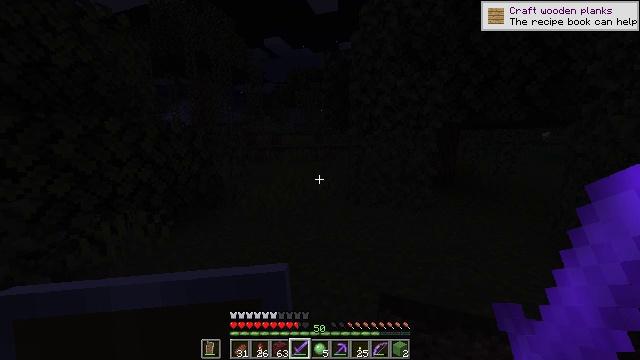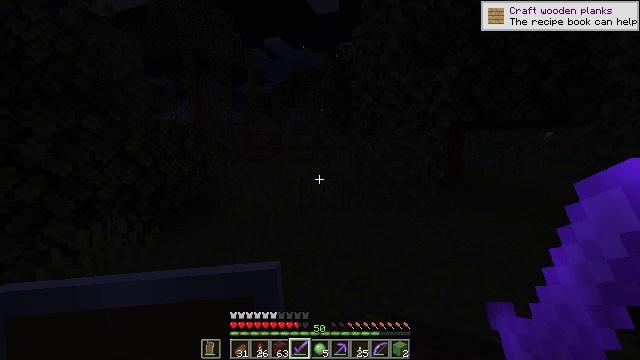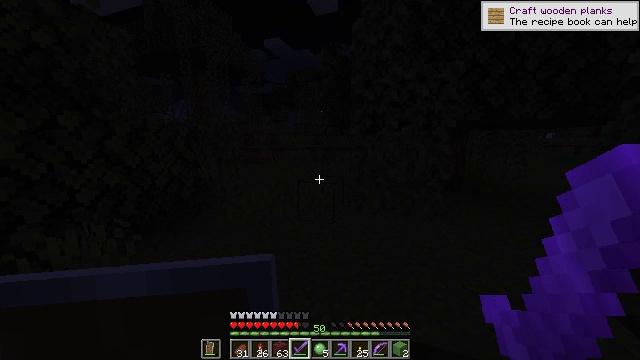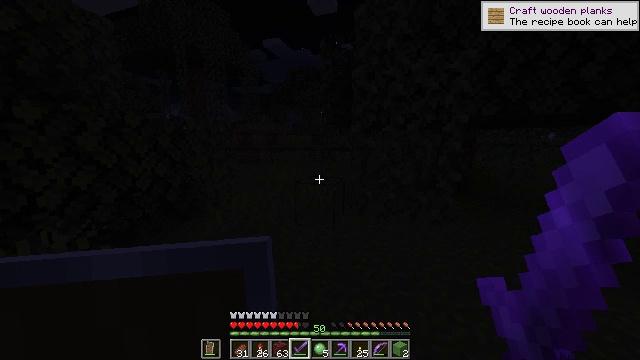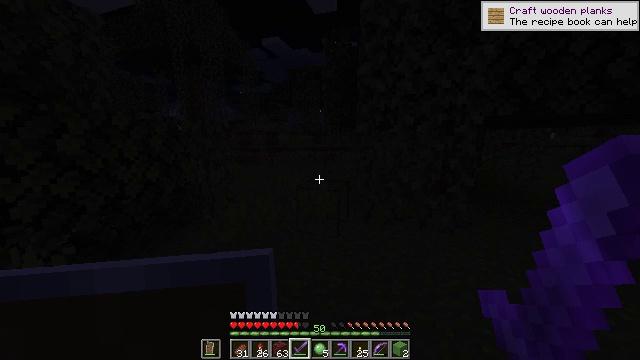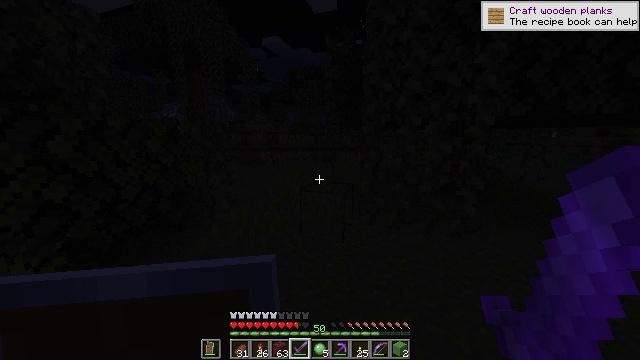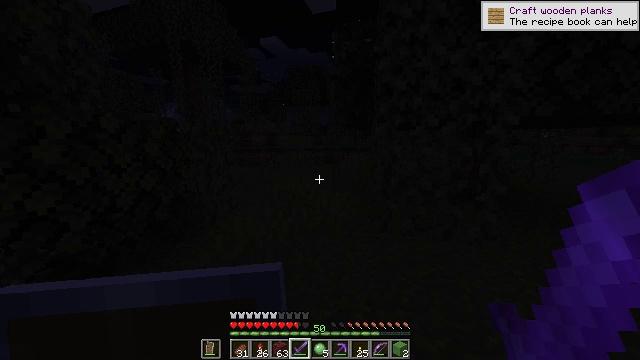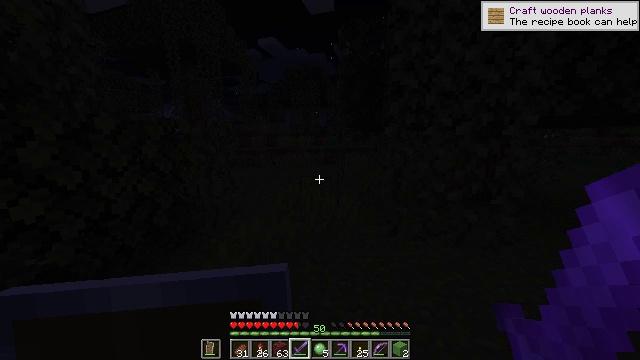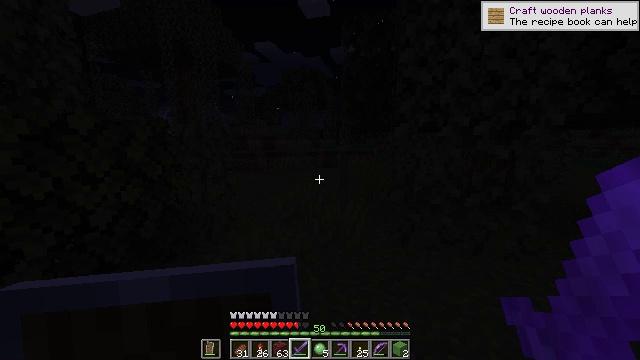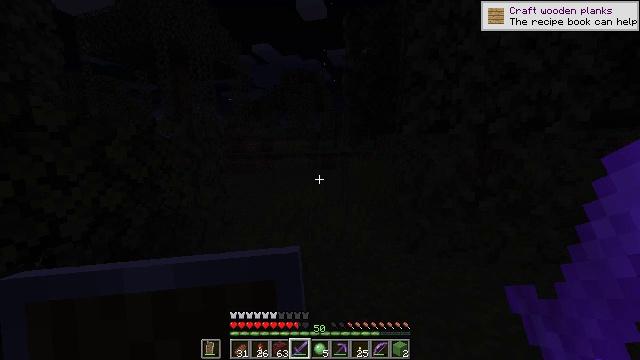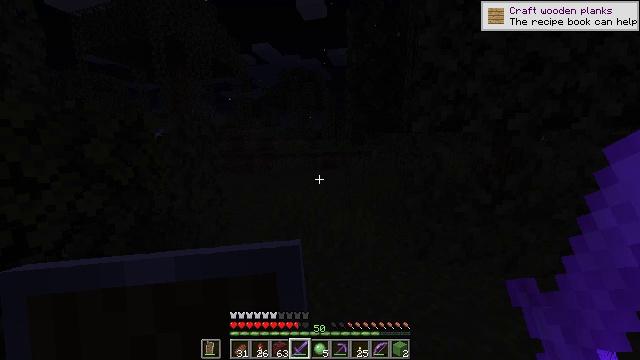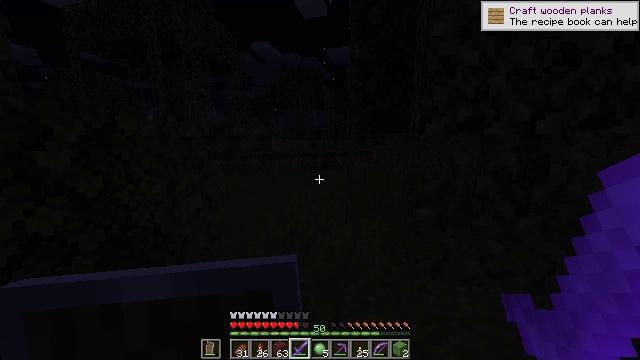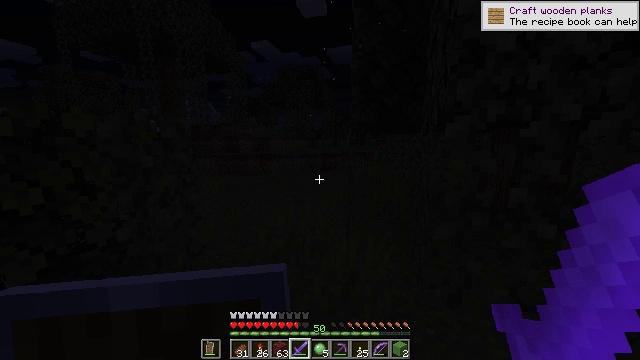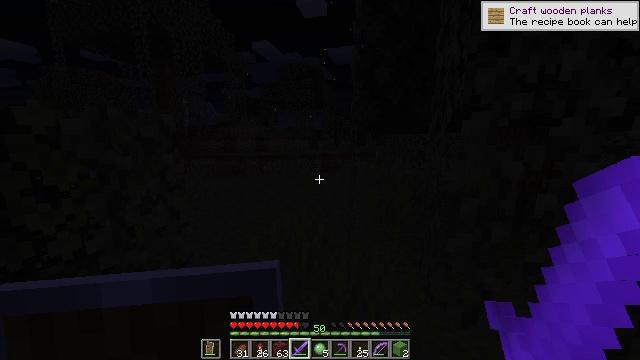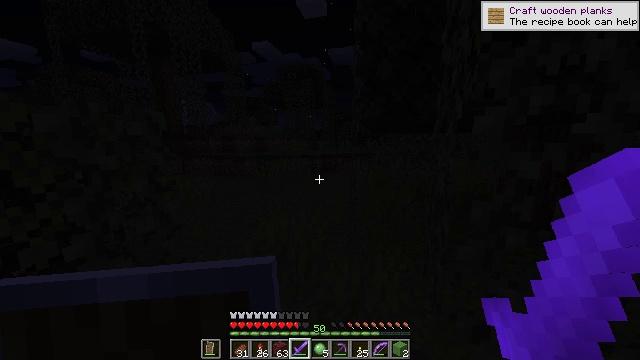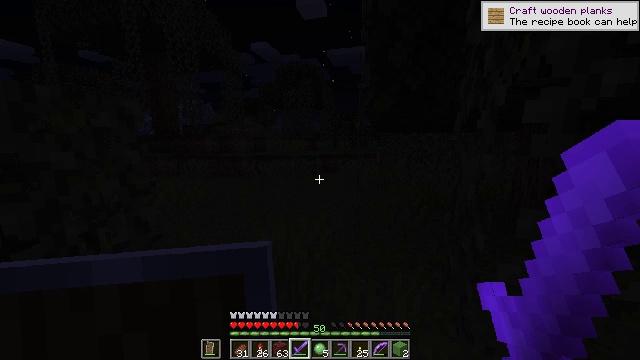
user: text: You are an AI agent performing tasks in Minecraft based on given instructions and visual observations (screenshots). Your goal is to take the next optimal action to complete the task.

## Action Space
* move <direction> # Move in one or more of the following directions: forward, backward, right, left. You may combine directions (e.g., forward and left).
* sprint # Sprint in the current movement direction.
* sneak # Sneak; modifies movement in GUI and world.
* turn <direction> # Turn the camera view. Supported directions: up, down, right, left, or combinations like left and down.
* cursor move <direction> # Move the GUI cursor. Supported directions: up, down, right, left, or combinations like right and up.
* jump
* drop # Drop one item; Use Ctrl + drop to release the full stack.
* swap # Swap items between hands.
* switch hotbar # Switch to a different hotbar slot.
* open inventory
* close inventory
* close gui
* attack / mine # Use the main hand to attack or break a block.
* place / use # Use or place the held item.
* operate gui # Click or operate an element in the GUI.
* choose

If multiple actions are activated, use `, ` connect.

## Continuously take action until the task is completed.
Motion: motion action
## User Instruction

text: Break the vines.
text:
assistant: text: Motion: move forward
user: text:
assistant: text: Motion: move forward
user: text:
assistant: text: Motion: move forward
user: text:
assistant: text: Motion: move forward and move left
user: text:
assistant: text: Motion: move forward and move left
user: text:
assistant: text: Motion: move forward and move left
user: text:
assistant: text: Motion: move forward
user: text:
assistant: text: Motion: move forward
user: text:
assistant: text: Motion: move forward
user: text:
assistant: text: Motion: move forward
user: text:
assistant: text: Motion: move forward
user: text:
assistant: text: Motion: move forward
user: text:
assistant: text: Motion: move forward
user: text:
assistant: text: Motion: move forward
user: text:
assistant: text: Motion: move forward and move left
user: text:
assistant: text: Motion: move forward and move left
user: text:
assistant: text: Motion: move forward and move left, turn right
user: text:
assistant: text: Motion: move forward and move left, turn right
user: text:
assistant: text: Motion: move forward, turn right
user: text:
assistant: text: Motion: move forward, turn right
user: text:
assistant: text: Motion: move forward, turn right
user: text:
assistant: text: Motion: move forward, turn right
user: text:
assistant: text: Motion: move forward, turn right
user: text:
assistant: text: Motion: move forward and move left, turn right
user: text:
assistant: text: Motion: move forward and move left, turn right
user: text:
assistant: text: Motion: move forward and move left, turn right
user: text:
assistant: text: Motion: move forward
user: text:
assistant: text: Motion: move forward
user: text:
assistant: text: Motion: move forward
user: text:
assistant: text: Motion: move forward